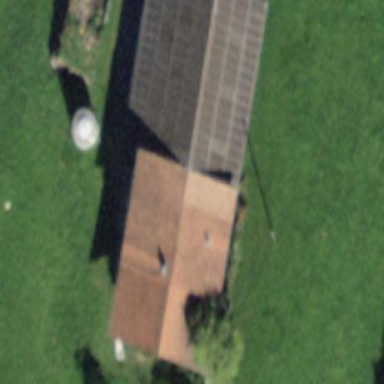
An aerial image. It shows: Farm building.